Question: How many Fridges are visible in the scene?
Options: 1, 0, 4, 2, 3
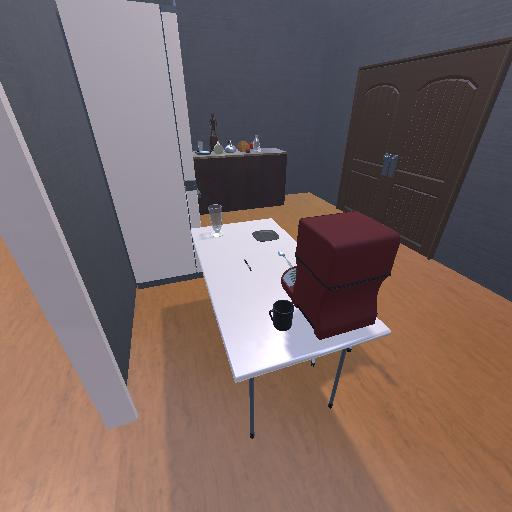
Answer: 1